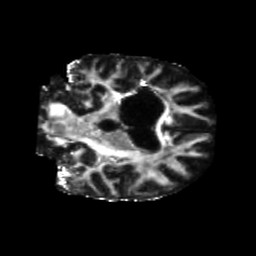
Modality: FA
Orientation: coronal
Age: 51
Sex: female
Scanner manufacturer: siemens
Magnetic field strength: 3 T
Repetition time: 5.25 s
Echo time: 0.08 s